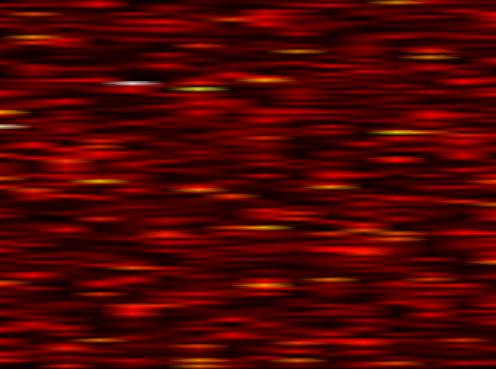
Label: WOLA